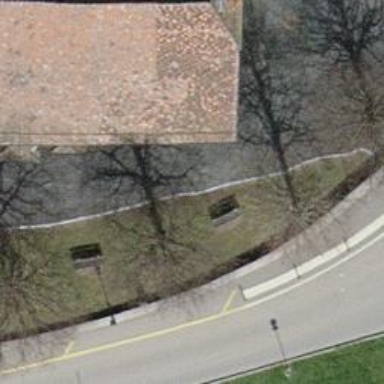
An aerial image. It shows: Footway.